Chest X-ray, PA view. Patient: 60 years old, sex M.
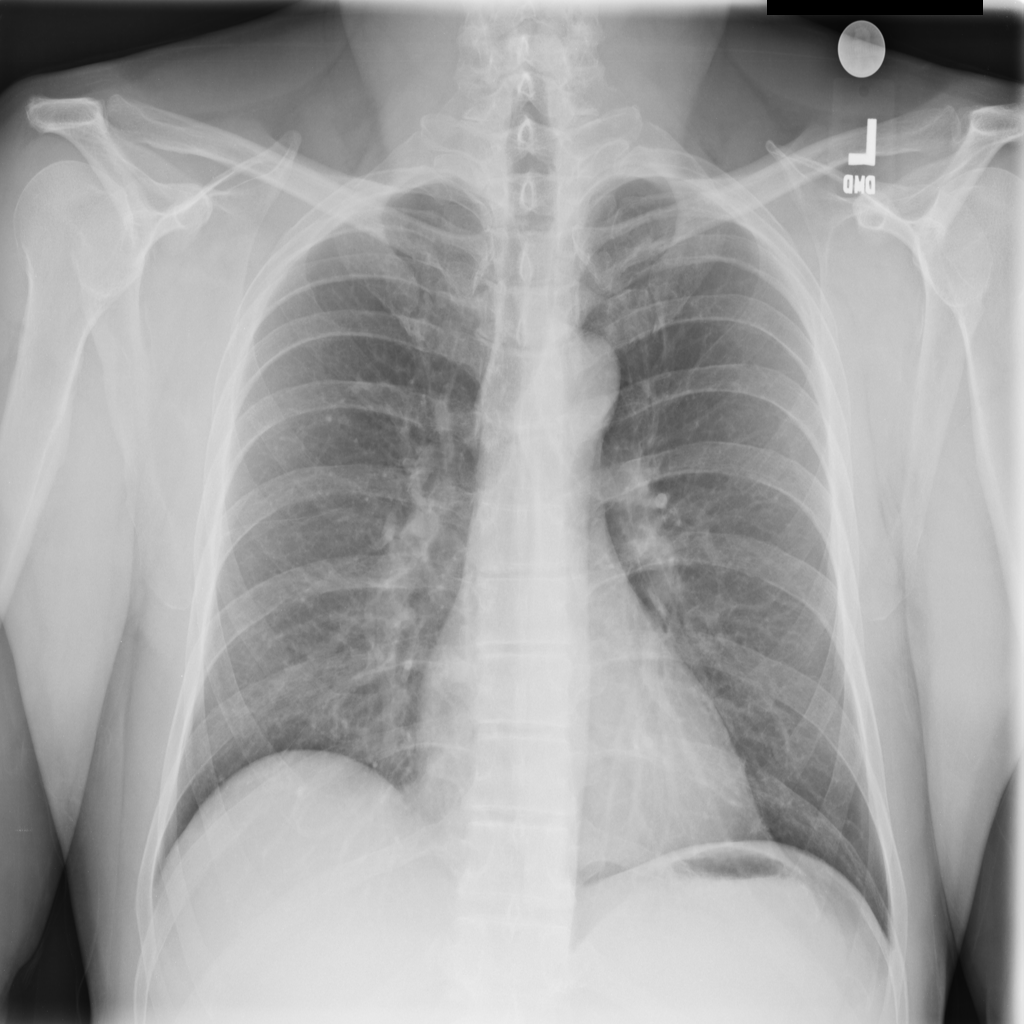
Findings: No Finding